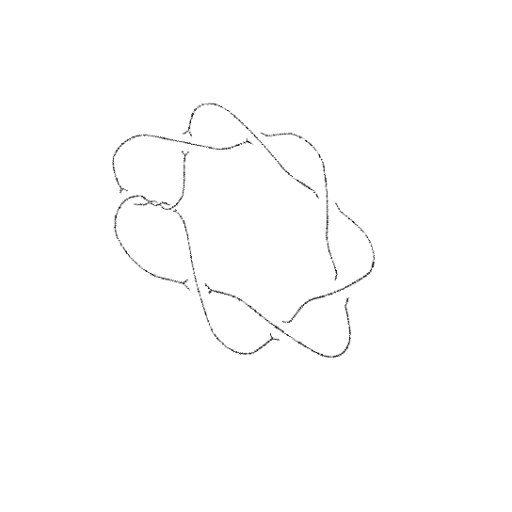
Crossing number: 10